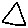
Label: triangle